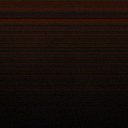
Screen state: off